Interaction volume radius: 5 \u00c5
Interaction volume height: 20 \u00c5
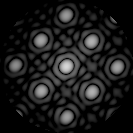
Disorder parameter: 0.0464